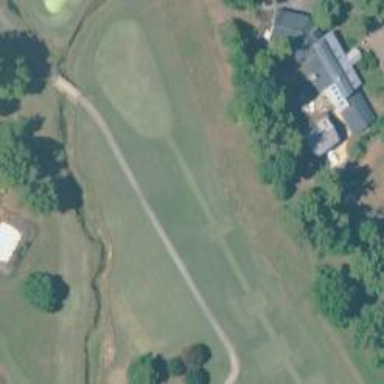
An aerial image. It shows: Area of rough grass used for golf.